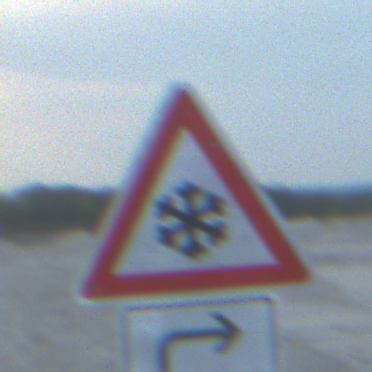
Verkehrszeichen: SchneeOderEisglaette
Zusatzzeichen unten: RichtungsangabeDurchPfeile5
Umgebung: Outdoor, Beach
Tageszeit: SunriseSunset
Wetter: PartlyCloudy
Licht: Natural
Jahreszeit: NotSpecified
Kontrast: LowContrast